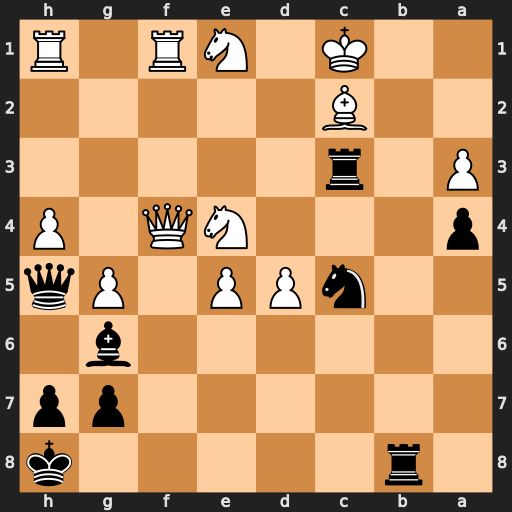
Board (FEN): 1r5k/6pp/6b1/2nPP1Pq/p3NQ1P/P1r5/2B5/2K1NR1R
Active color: b
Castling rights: -
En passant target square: -
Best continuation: Rxc2+ Nxc2 Nd3+ Kd2 Nxf4 Rxf4 Bxe4